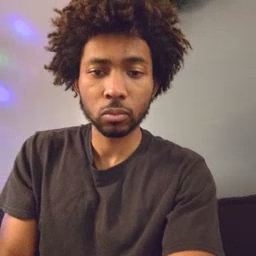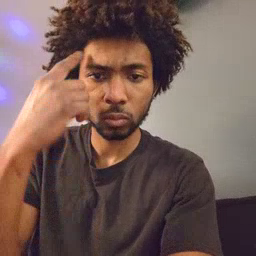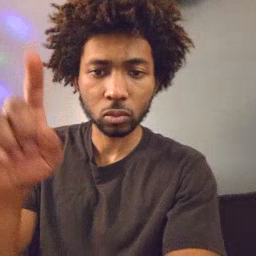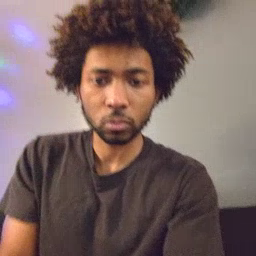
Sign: for